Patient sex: M
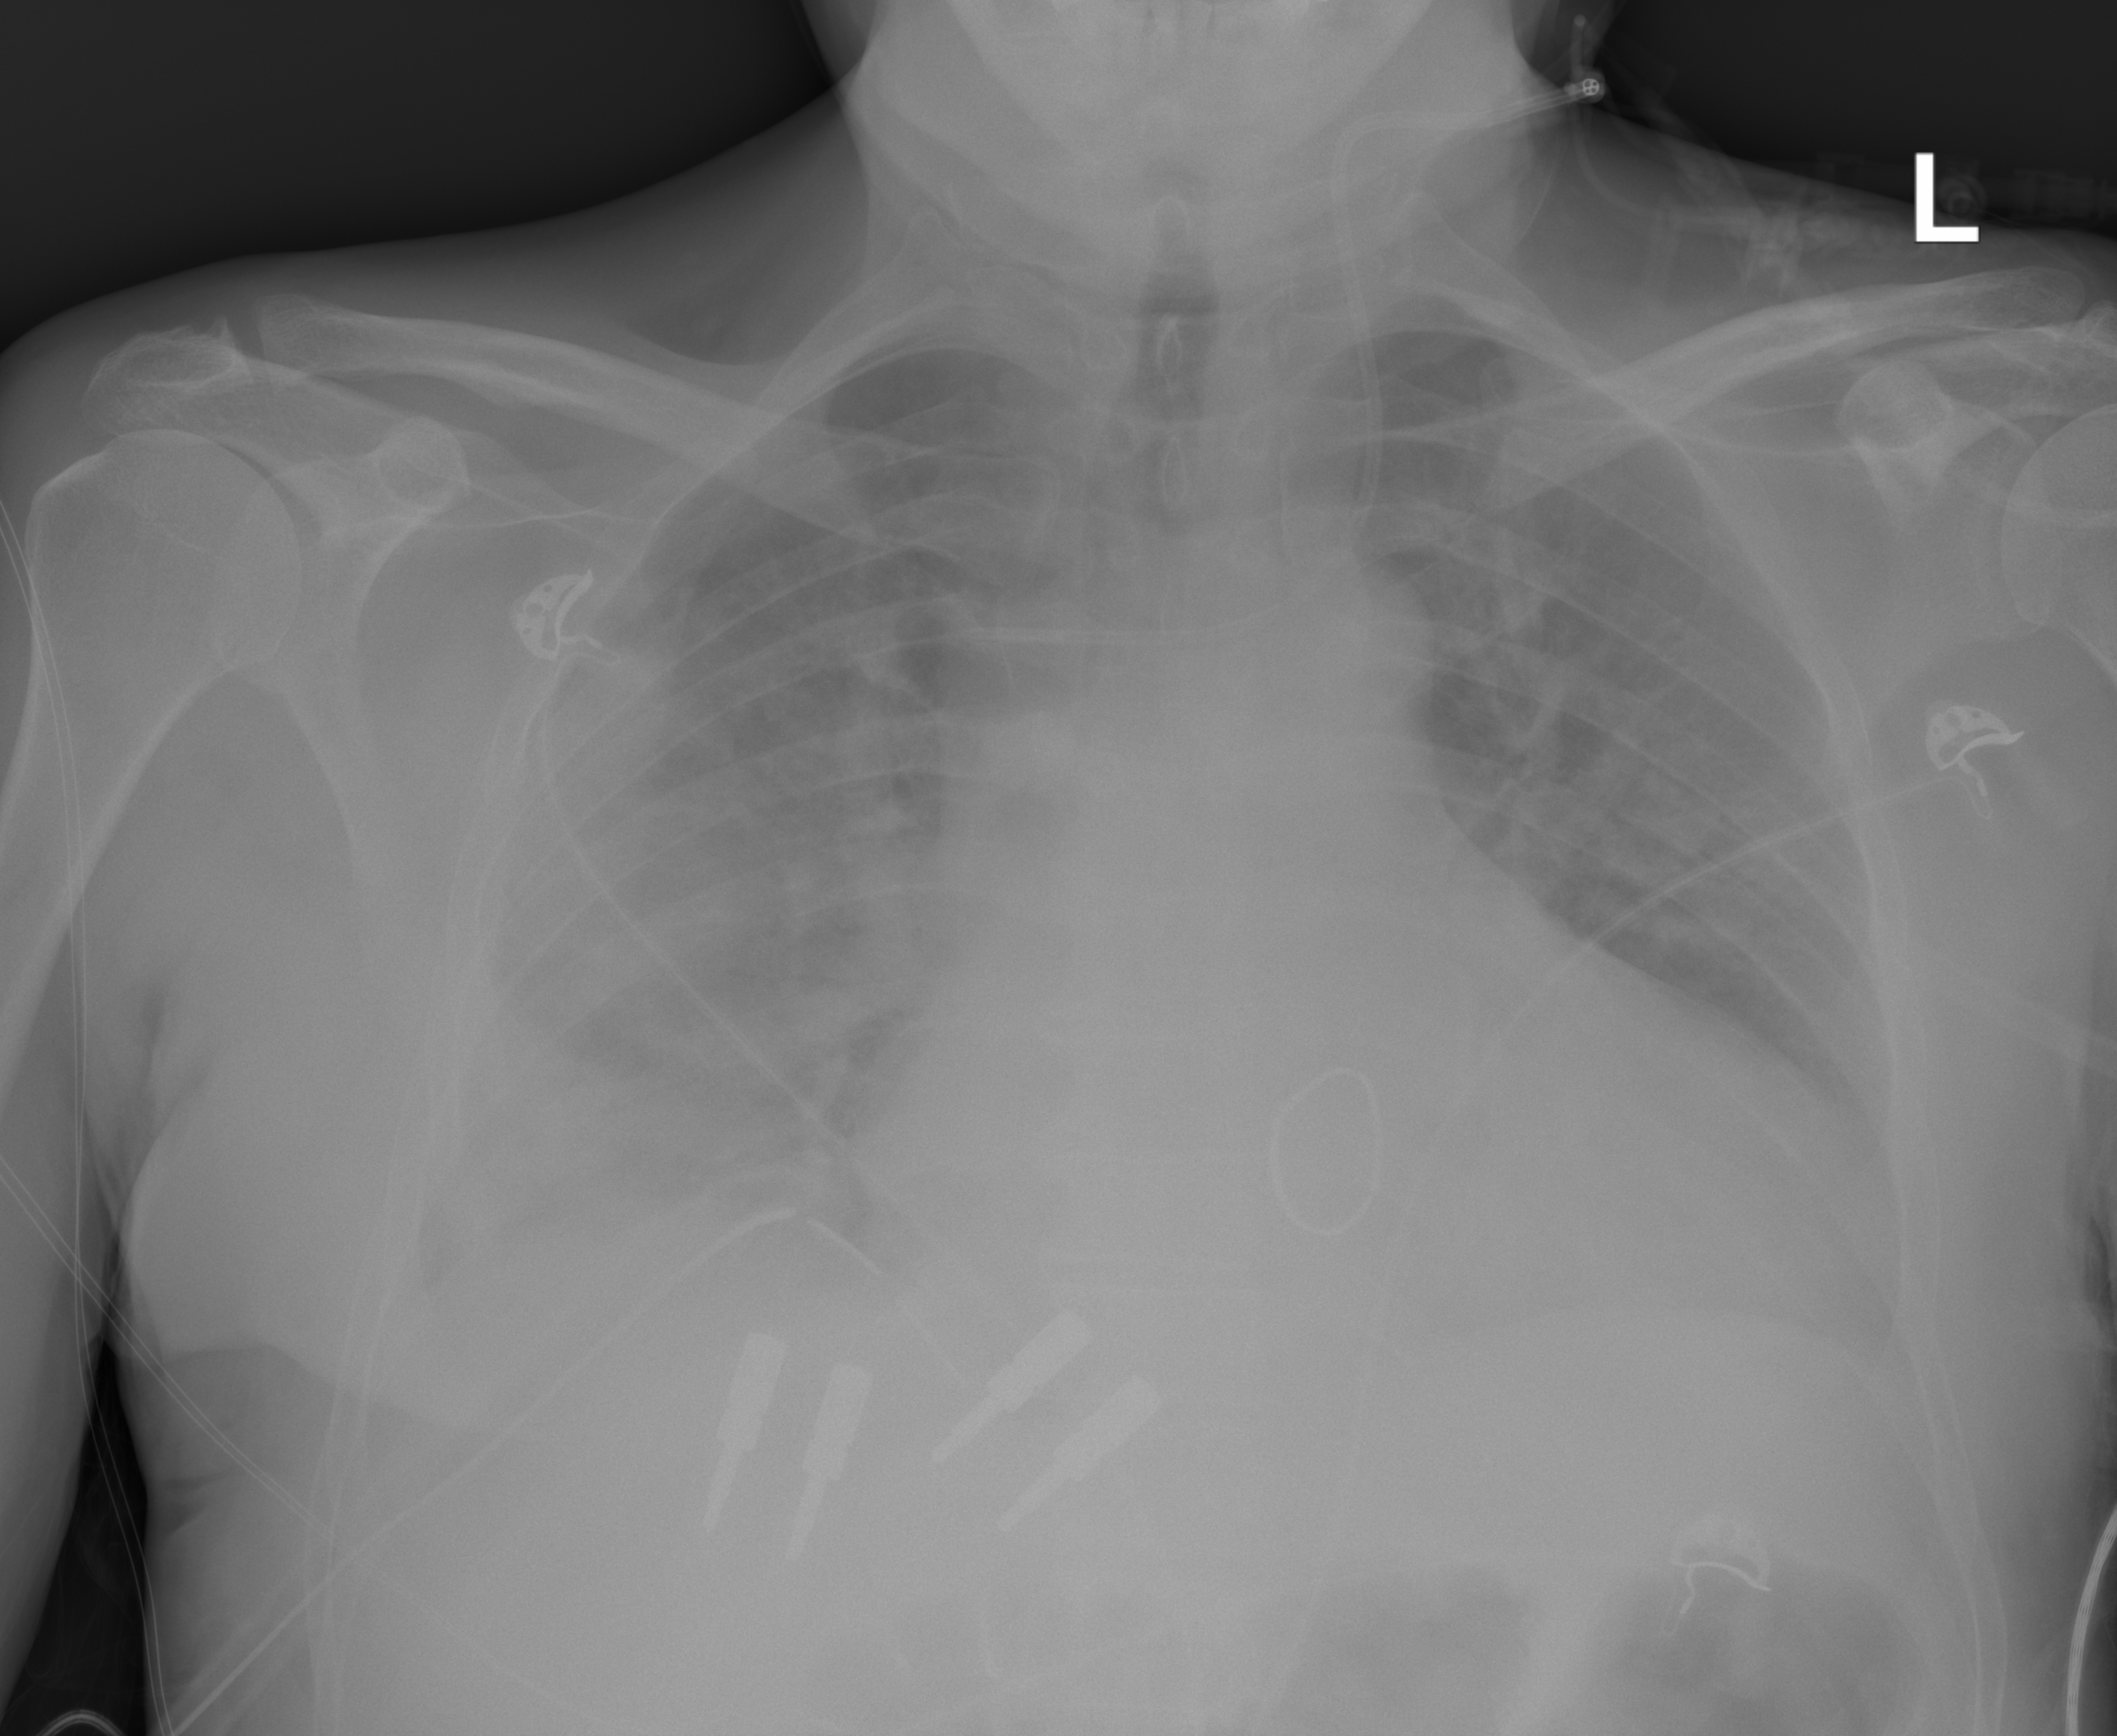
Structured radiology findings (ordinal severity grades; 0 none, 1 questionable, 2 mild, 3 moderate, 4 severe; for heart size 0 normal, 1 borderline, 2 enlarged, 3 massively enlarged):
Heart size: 2
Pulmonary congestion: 2
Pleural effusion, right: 3
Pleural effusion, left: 2
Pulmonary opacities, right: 2
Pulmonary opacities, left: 0
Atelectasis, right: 3
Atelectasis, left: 2